Question: I'm currently developing an excel add in C#, but it show this empty "Custom toolbar" on the ribbon, what i did not create
I checked the xml of the ribbon, but it does not show anything like this:
'''
<code>
<?xml version="1.0" encoding="UTF-8"?>
<customUI onLoad="Ribbon_Load" xmlns="http://schemas.microsoft.com/office/2006/01/customui">
<ribbon>
<tabs>
<tab idMso="TabAddIns" label="Addin">
<group id="devGroup" label="Developer" visible="false">
<comboBox id="cmbModules" screentip="Select Module" label="Modules" showImage="false" />
<button id="btnInstallModule" onAction="btnInstallModule_Click" label="Install" showImage="false" />
<button id="btnUninstall" onAction="btnUninstall_Click" label="Uninstall" showImage="false" />
</group>
</tab>
</tabs>
</ribbon>
</customUI>
</code>
'''
[
Anybody know anything about this issue?
'private void ExcelRibbon_Load(object sender, RibbonUIEventArgs e) { cmbModules.Items.Clear();''foreach (var module in PSAddinModules.ModuleHandler.ModuleList)
{
var dropDownItem = this.Factory.CreateRibbonDropDownItem();
dropDownItem.Label = module.Value.Name;
cmbModules.Items.Add(dropDownItem);
}
}'''
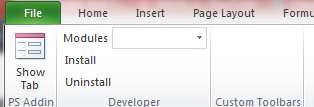
Answer: I had the same issue, caused by the Team Foundation Add-in.
Tools --> Options --> Add-Ins, Manage COM Add-ins and disabled it there did the trick for me